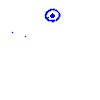
Particle: kaon